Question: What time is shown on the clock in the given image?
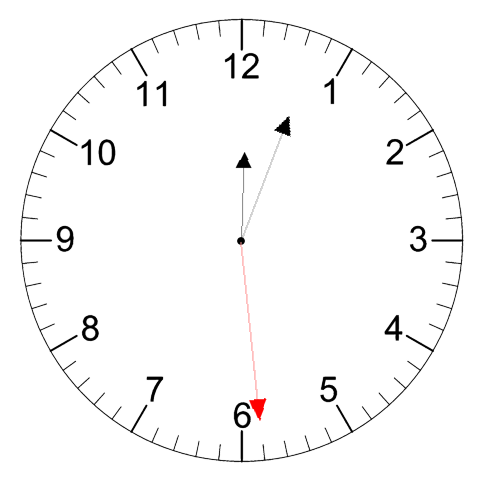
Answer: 12:03:29